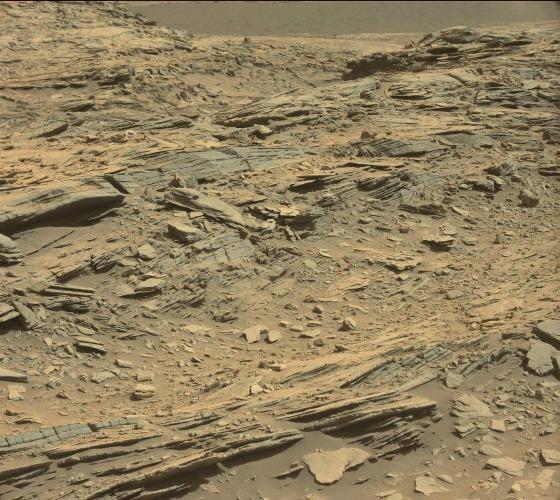
Terrain classes present: Bedrock, Gravel / Sand / Soil, Rock, Shadow